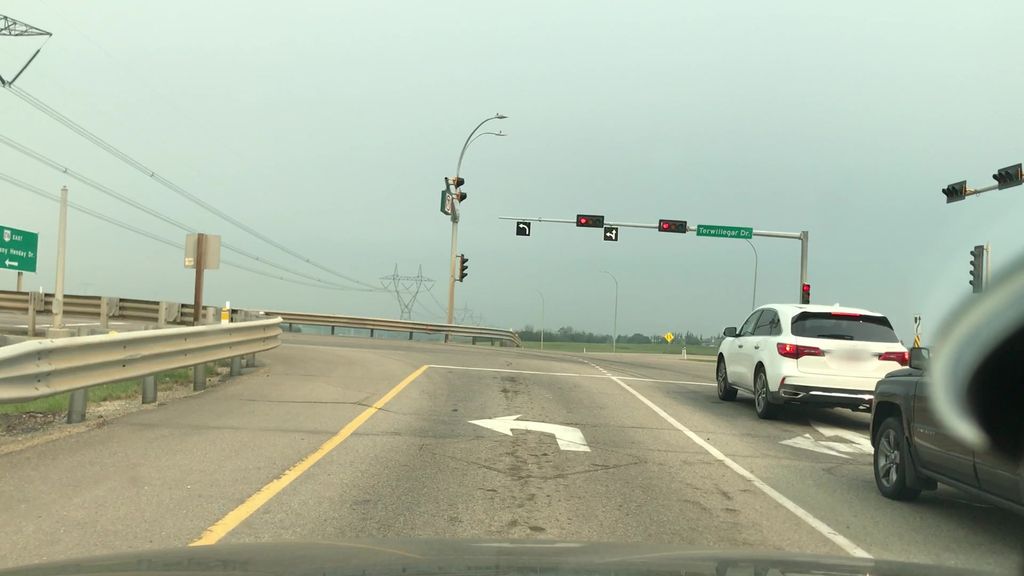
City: edmonton